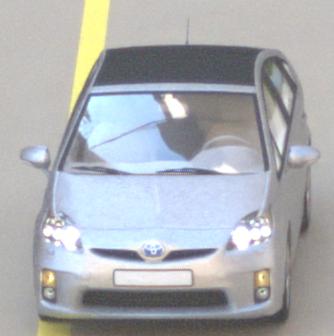
Make: Toyota
Model: Prius 1.5 Hybrid
Detailed model: Prius (HW2)
Model produced from: 2006/03
Model produced until: 2009/06
Doors: 5
Color: white
Road condition: dry road
Daytime: morning or afternoon
Contrast: low contrast